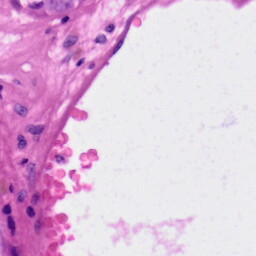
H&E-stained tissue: Skin